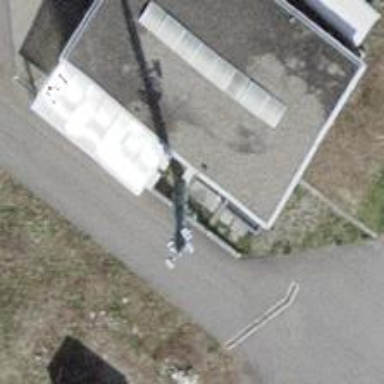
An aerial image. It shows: Man-made mast used for communication purposes.